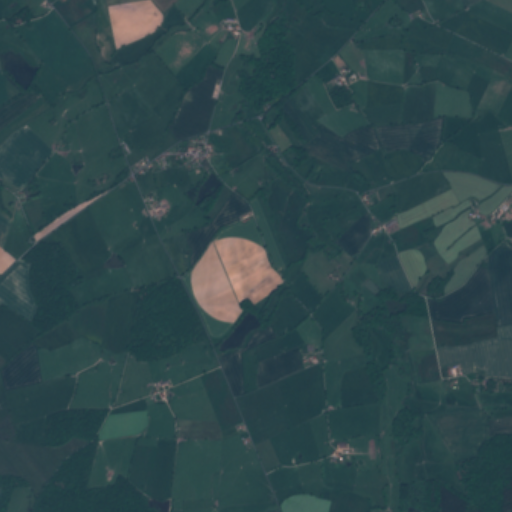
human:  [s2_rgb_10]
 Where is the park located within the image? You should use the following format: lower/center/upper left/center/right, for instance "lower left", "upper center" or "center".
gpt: The park is located in the upper center of the image.
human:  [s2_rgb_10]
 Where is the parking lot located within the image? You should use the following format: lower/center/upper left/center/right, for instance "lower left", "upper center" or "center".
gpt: The parking lot is located in the upper center of the image.
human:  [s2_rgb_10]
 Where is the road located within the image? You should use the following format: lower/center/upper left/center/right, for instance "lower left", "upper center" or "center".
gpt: There is no road in the image.